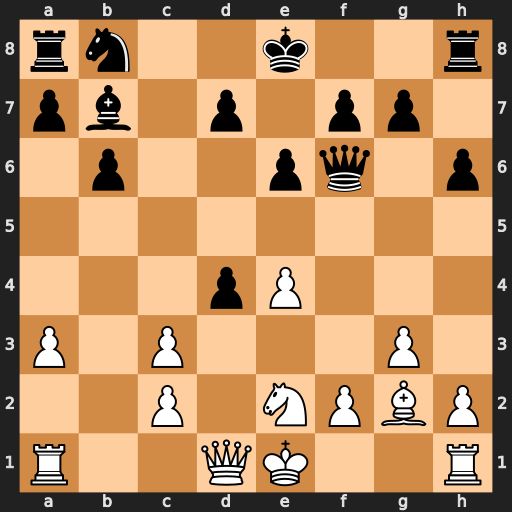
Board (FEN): rn2k2r/pb1p1pp1/1p2pq1p/8/3pP3/P1P3P1/2P1NPBP/R2QK2R
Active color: w
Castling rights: KQkq
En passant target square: -
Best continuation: e5 Qd8 Bxb7